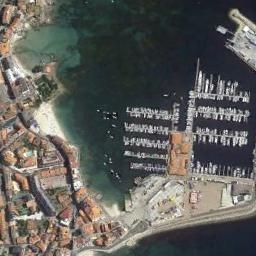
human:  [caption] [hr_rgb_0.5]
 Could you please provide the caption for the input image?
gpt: The harbor has lots of neatly docked boats and a dense residential area is next to the harbor .

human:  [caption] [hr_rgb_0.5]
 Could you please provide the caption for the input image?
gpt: Neatly lined with yachts on the sea next to the harbor of the building .

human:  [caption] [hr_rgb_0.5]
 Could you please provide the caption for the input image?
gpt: The ship stopped in good order at the harbor .

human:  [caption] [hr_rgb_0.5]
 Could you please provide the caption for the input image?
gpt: Numerous buildings of different shapes are near the harbor .

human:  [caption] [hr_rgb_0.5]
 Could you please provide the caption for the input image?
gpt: There are many brown buildings beside the harbor with many ships .